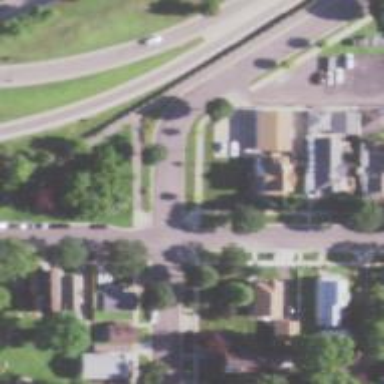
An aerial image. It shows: Residential road with sidewalk on the left.